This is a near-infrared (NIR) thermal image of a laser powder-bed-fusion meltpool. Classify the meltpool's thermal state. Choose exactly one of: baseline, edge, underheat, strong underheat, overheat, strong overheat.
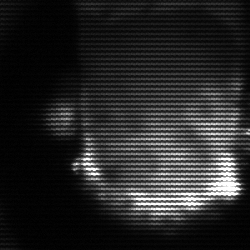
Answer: baseline